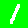
Digit: 1